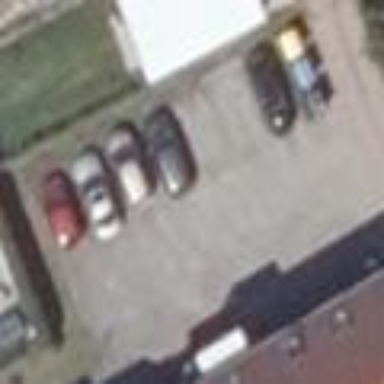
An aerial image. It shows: Parking area with surface.